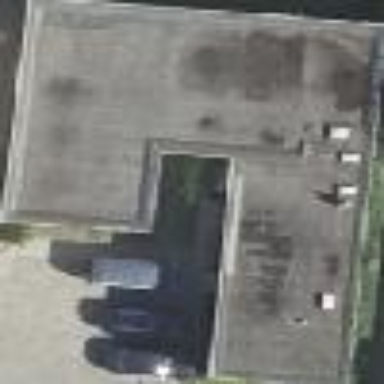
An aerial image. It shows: Building with flat roof.